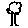
Label: tree